The image is the raw time-domain waveform of a rolling-element bearing's vibration signal. Determine the bearing's health state. Answer with exactly one of: normal, inner_race, outer_race, ball.
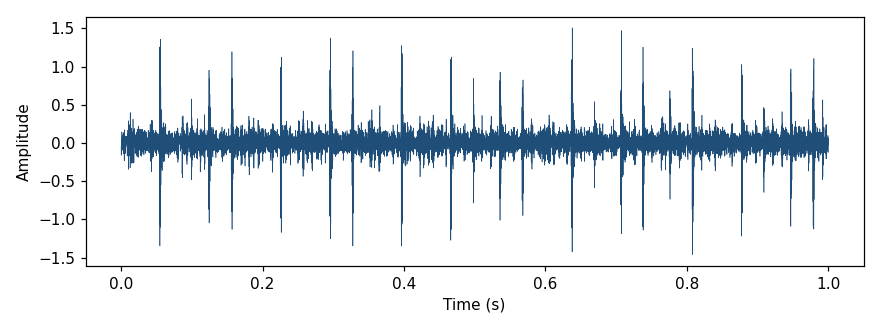
Answer: inner_race